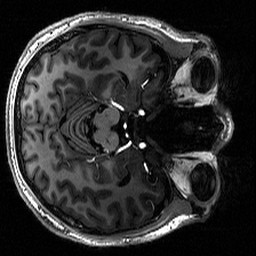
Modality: T1w
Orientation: axial
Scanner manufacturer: siemens
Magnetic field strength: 6.98 T
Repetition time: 2.5 s
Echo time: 0.00139 s